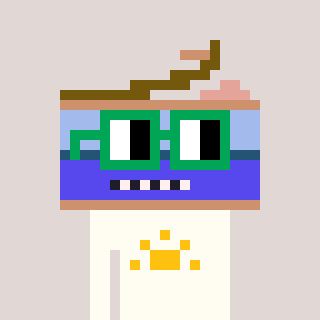
a pixel art character with square green glasses, a canned ham-shaped head and a grayscale-colored body on a warm background